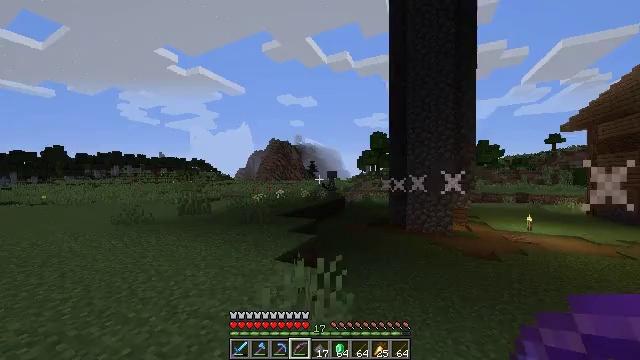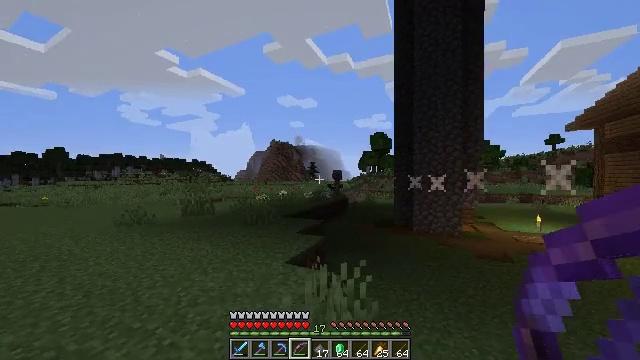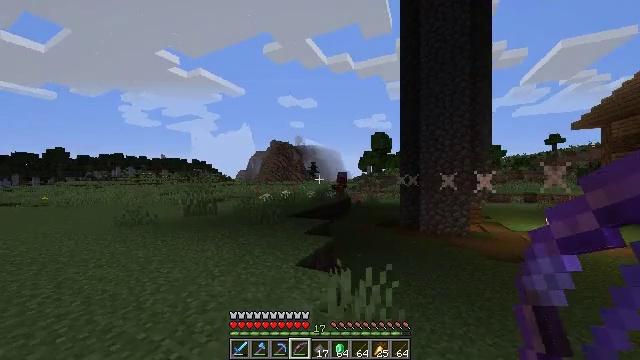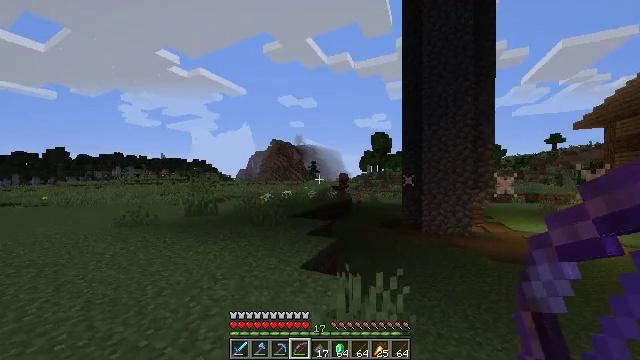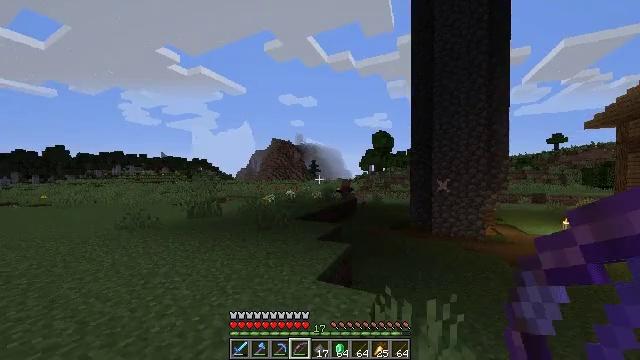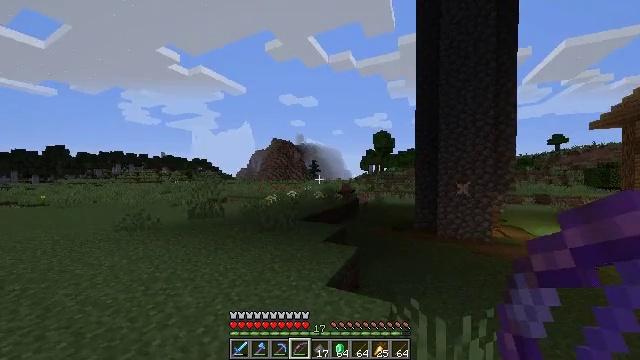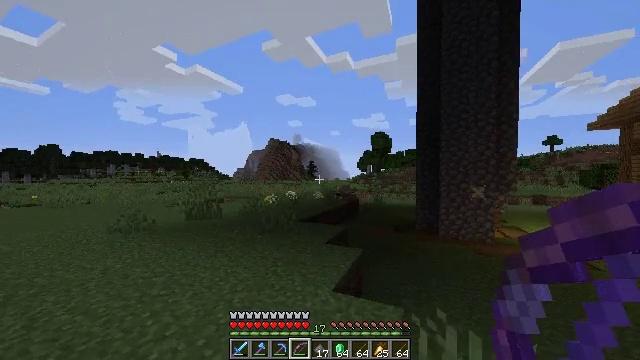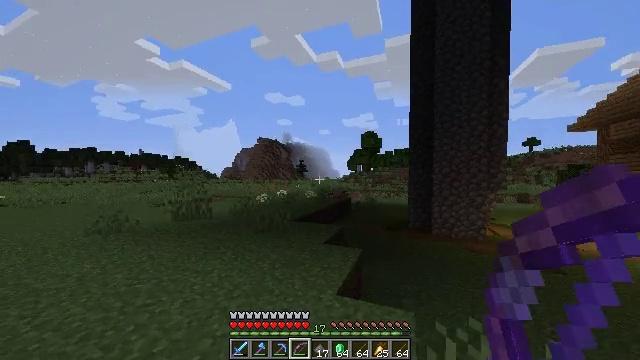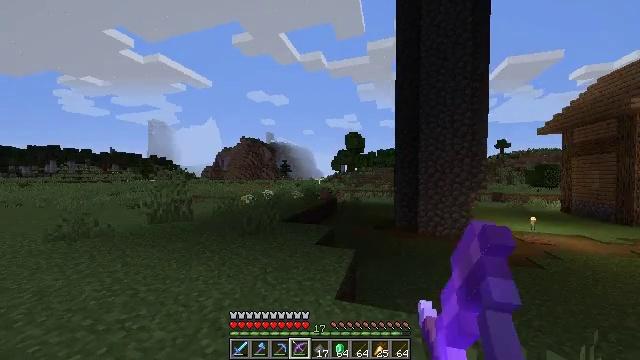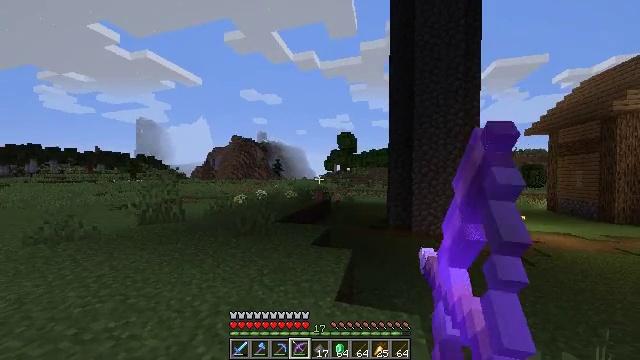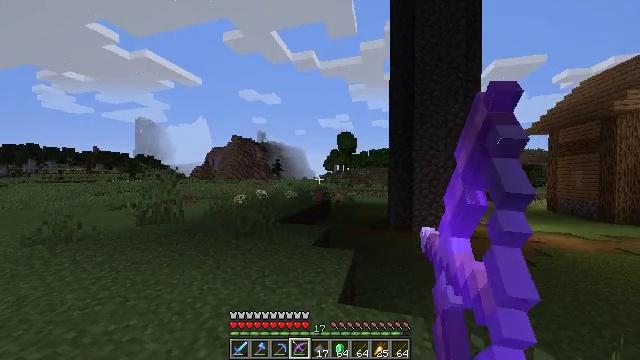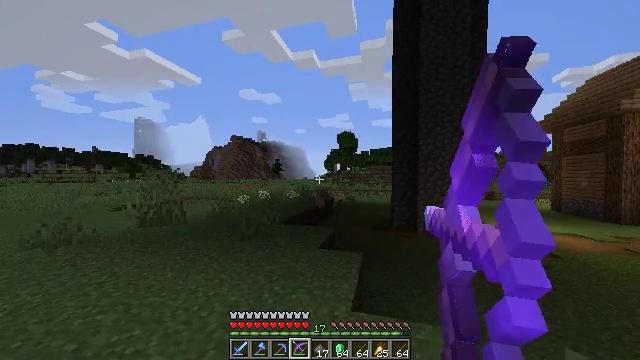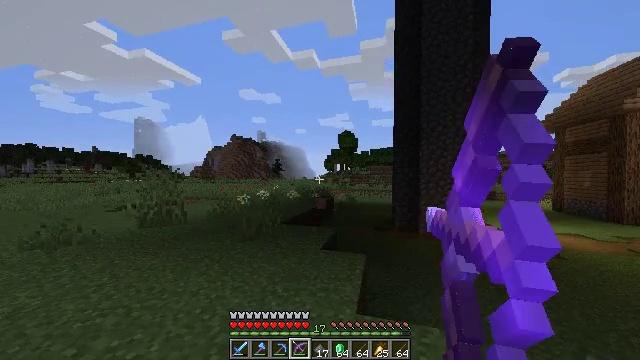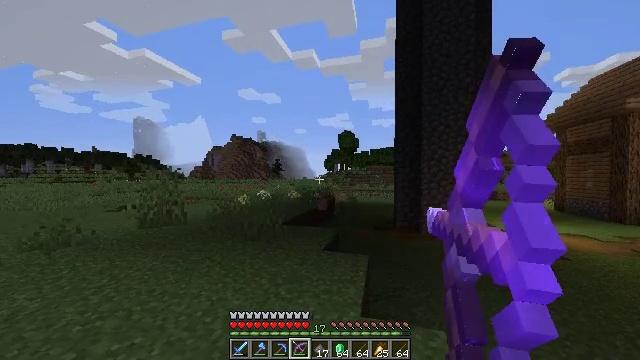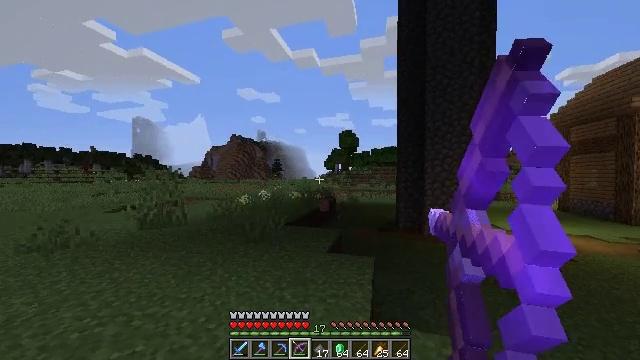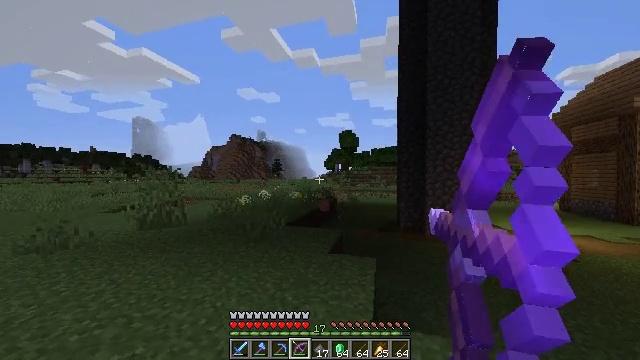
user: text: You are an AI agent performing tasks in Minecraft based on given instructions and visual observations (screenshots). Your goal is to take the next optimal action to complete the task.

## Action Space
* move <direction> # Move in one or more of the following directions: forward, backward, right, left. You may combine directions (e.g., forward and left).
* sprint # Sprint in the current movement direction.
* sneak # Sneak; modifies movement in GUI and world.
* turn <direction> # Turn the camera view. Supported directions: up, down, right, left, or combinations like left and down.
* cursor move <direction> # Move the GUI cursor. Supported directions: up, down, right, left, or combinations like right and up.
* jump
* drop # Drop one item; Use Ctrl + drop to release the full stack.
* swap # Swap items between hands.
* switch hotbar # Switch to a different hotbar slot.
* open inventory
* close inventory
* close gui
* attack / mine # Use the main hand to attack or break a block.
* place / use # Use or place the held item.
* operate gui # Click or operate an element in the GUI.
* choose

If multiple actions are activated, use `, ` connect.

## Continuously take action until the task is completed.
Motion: motion action
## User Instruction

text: Combine materials in the crafting table to make a firework rocket.
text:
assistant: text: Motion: move forward and move left, sprint
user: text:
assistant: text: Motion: move forward and move left, sprint
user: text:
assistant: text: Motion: move forward and move left, sprint
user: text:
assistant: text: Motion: move forward and move left, sprint
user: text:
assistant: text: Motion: move forward and move left, sprint
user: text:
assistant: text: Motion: move forward and move left, sprint
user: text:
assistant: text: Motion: move forward and move left, sprint, turn right
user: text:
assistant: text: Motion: move forward and move left, sprint, turn right, use / place
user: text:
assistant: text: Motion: move forward and move left, sprint, turn right, use / place
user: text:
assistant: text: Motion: move forward and move left, sprint, use / place
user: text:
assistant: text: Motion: move forward and move left, sprint, use / place
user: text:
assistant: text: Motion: move forward and move left, sprint, use / place
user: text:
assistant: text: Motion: move forward and move left, sprint, use / place
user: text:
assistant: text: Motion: move forward and move left, sprint, use / place
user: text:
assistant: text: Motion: move forward, sprint, use / place
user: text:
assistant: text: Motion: move forward, use / place
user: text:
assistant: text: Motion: move forward, use / place
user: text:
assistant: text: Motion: move forward, use / place
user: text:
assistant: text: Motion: move forward, use / place, switch to hotbar 1
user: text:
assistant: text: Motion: move forward, use / place, switch to hotbar 1
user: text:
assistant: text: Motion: move forward, use / place
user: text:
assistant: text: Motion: move forward
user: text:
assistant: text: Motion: move forward
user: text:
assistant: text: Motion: move forward, sprint
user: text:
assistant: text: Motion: move forward, sprint
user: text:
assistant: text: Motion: move forward, sprint
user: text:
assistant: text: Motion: move forward, sprint
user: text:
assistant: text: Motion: move forward, sprint
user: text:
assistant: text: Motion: move forward, sprint
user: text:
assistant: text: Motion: move forward, sprint